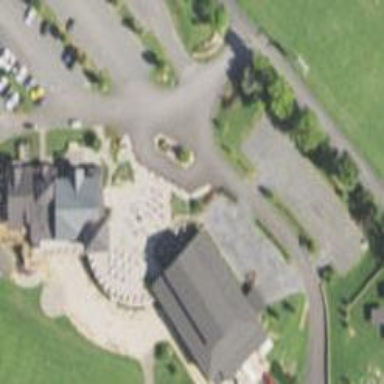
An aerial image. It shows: Winery building.